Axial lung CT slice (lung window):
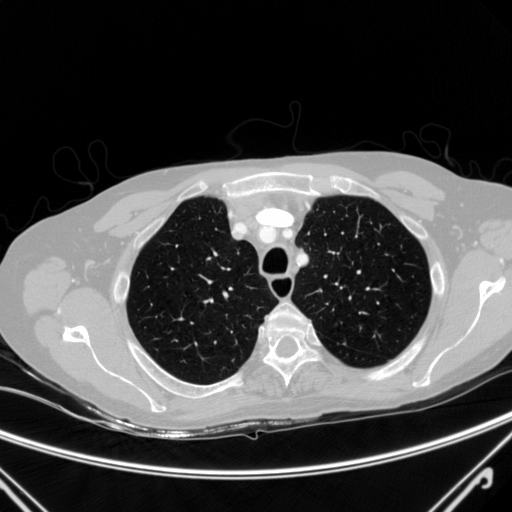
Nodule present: yes
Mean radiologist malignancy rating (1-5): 2